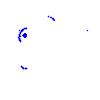
Particle: proton